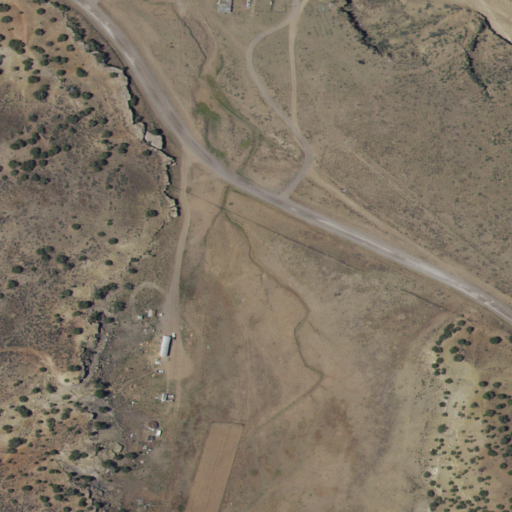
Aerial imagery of valley in New Mexico named Window Rock Canyon containing shrub, open development, grassland, and low intensity development